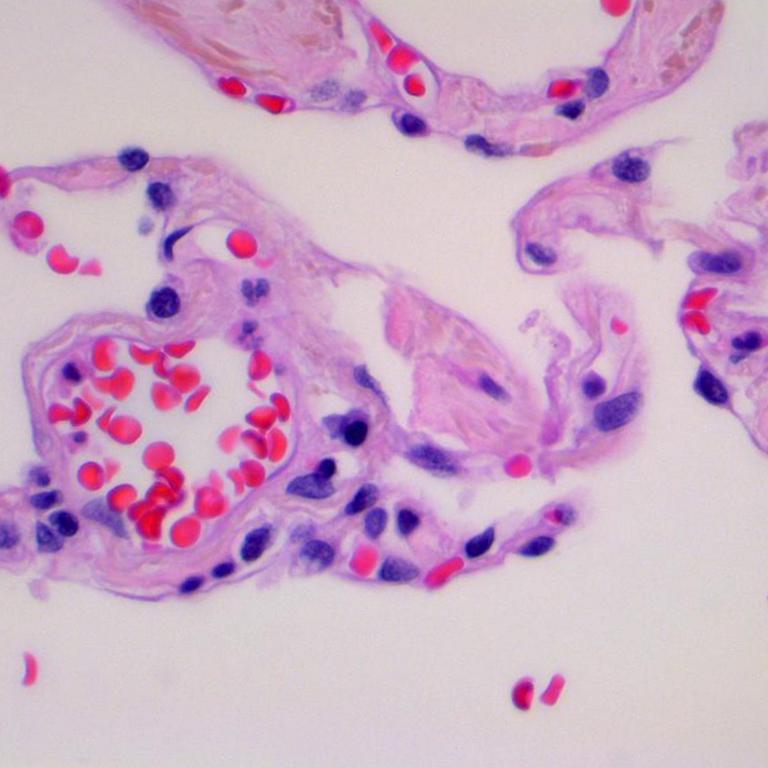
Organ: lung
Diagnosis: benign